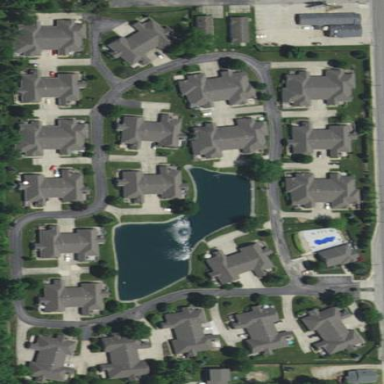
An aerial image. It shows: Condominium within residential area.